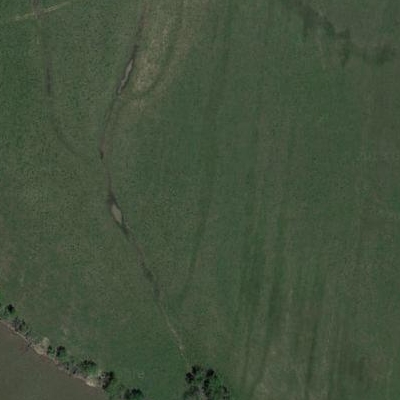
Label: aGrass